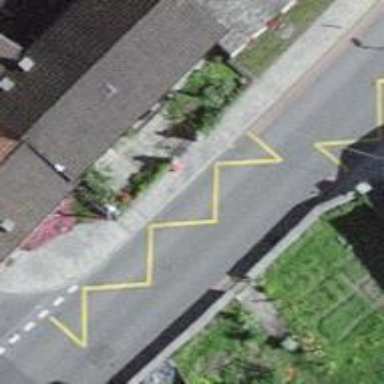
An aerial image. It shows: Bus stop with platform for public transport.